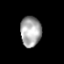
Tissue: prostate
Cell type: T cells
Senescence score: 0.1482
Nuclear area (px): 615
Mean DAPI intensity: 166.802